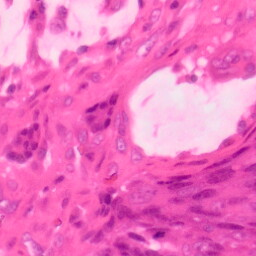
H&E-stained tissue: Colon